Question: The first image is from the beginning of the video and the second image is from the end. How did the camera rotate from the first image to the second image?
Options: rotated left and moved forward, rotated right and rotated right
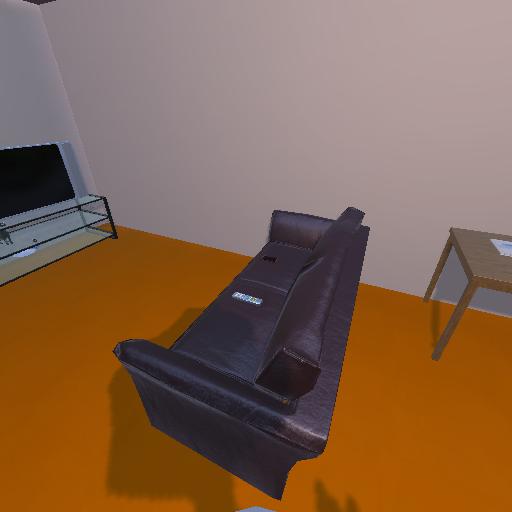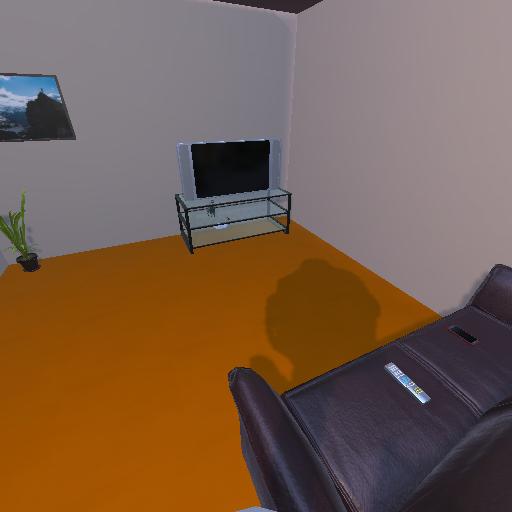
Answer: rotated left and moved forward